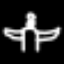
Label: angel